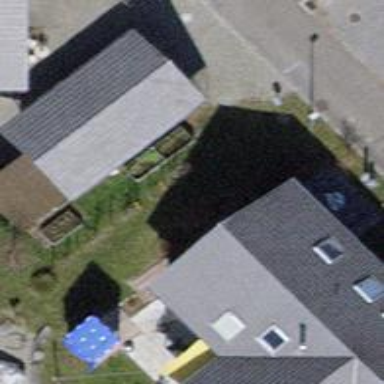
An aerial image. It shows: Garage.